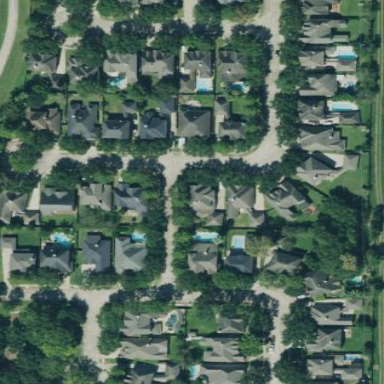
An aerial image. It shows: Single-family residential area in neighborhood setting.